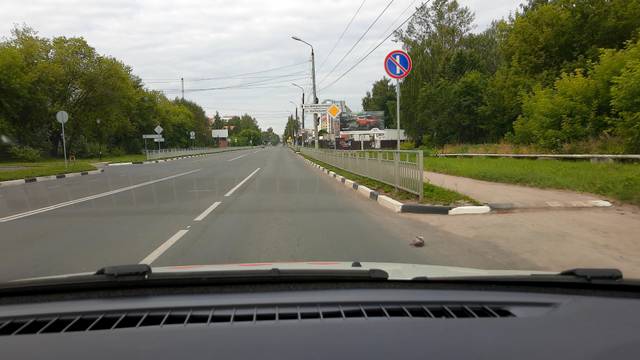
Region: Russia
Coordinates: 56.155, 44.194